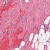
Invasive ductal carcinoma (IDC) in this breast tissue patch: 0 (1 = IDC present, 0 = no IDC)